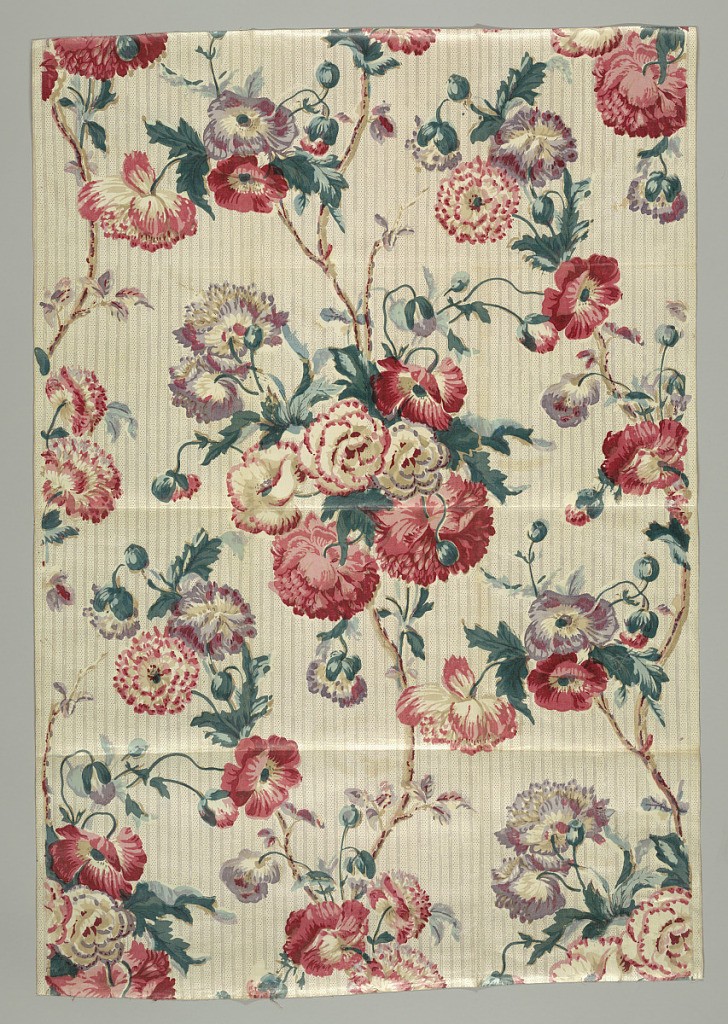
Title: Textile
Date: late 19th century
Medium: cotton Technique: printed on plain weave, glazed
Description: Large-scale floral motifs in polychrome on an off-white, striped ground.